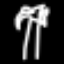
Label: palm tree